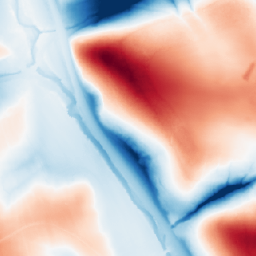
Category: classical
Decomposition family: gaussian_anisotropic
Decomposition parameters: sigma_x: 20
sigma_y: 50
Upsampling method: nearest
Upsampling parameters: scale: 4
Upsampling scale: 4